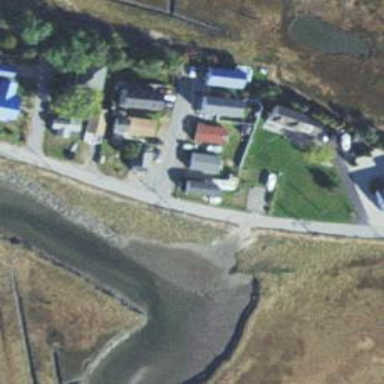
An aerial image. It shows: Slipway on leisure land.